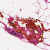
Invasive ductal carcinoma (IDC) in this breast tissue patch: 0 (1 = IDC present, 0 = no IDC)